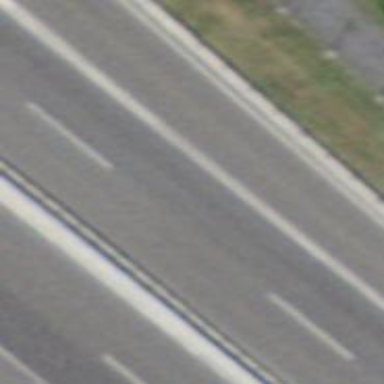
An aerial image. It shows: Motorway.